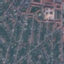
Land use / land cover: Residential